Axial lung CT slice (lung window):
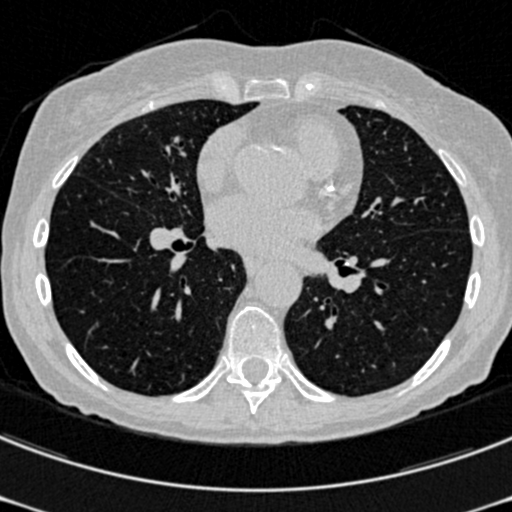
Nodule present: no